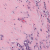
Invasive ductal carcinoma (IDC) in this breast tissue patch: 1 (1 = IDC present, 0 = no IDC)